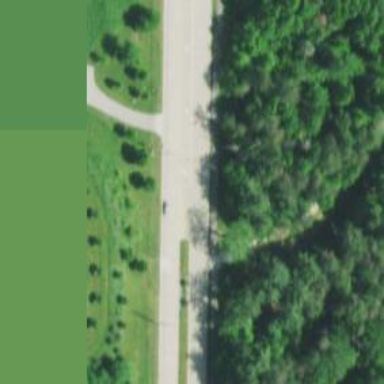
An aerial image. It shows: Primary highway.